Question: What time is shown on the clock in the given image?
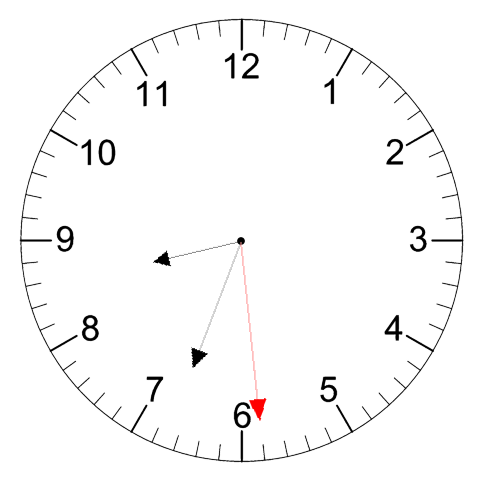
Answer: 08:33:29